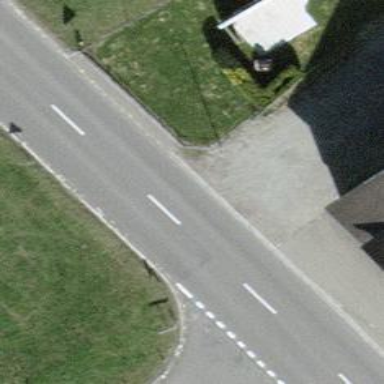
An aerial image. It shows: Bus stop along the road.